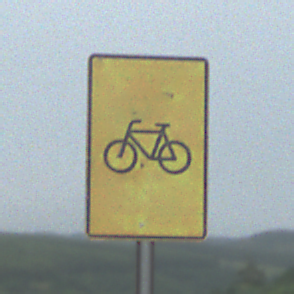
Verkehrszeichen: RadverkehrOhnePfeilsymbol
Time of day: Midday
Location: Roofed (Beach)
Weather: Overcast
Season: NotSpecified
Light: Natural